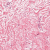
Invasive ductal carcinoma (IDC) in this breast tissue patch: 0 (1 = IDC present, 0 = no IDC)